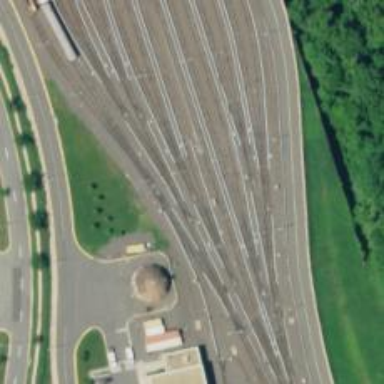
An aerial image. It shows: Electrified rail in service yard.